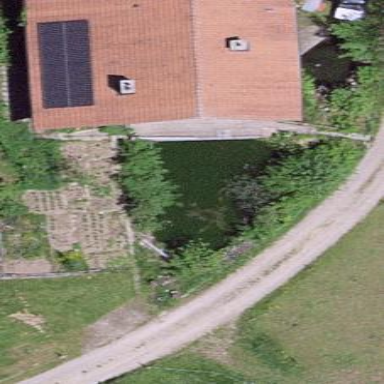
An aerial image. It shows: Pond with natural water.